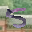
Label: 5